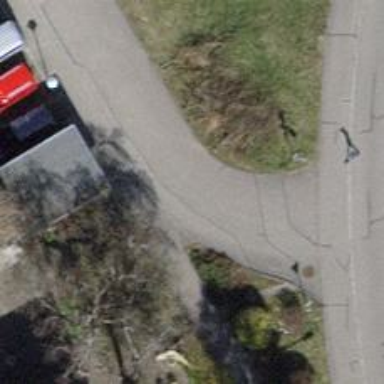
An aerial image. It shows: Residential road with asphalt surface and sidewalk on the left side.